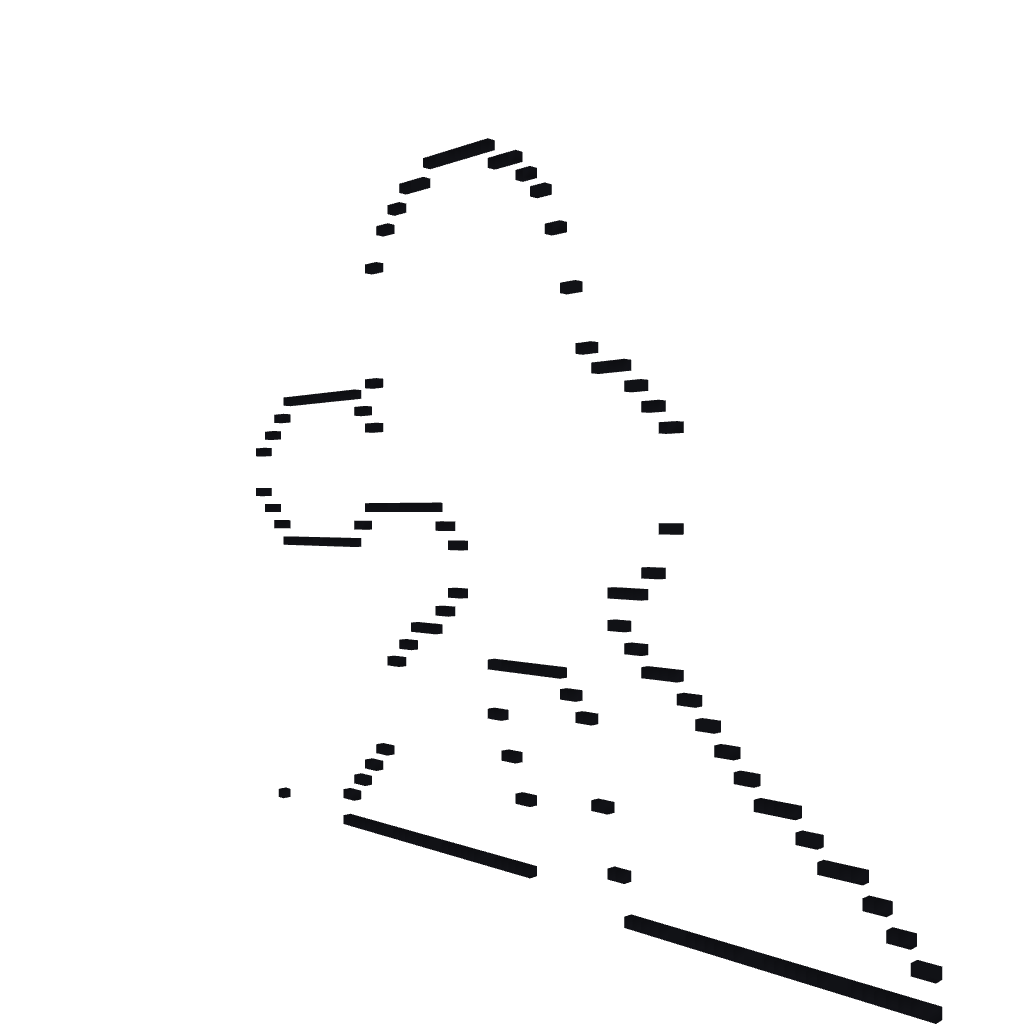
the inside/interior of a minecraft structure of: Mega man